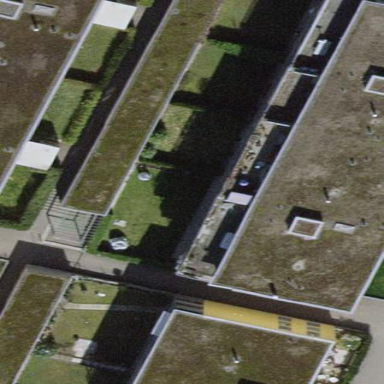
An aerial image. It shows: Building with flat roof.